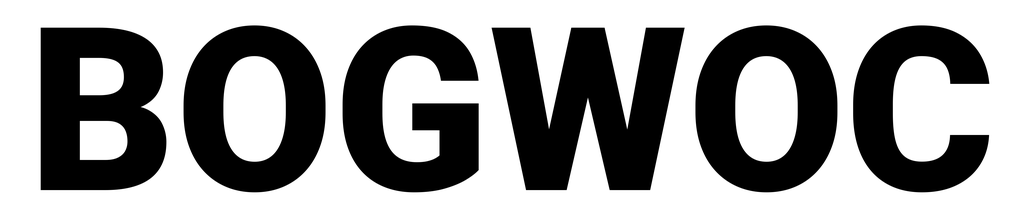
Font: Roboto_Black